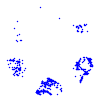
Particle: kaon